Interaction volume radius: 10 \u00c5
Interaction volume height: 10 \u00c5
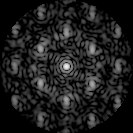
Disorder parameter: 0.5802